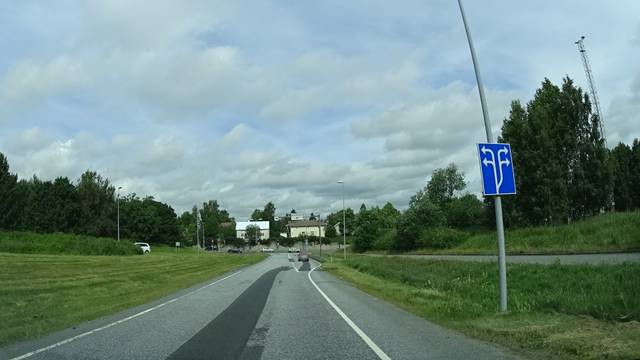
Region: Finland
Coordinates: 61.478, 21.783